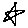
Label: star